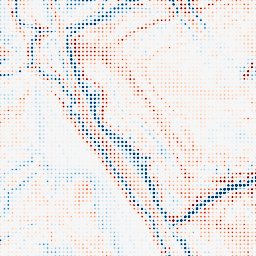
Category: multiscale
Decomposition family: dog_multiscale
Decomposition parameters: sigma_ratio: 1.6
n_scales: 3
base_sigma: 1
Upsampling method: sinc_blackman
Upsampling parameters: scale: 8
kernel_size: 4
Upsampling scale: 8